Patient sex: M
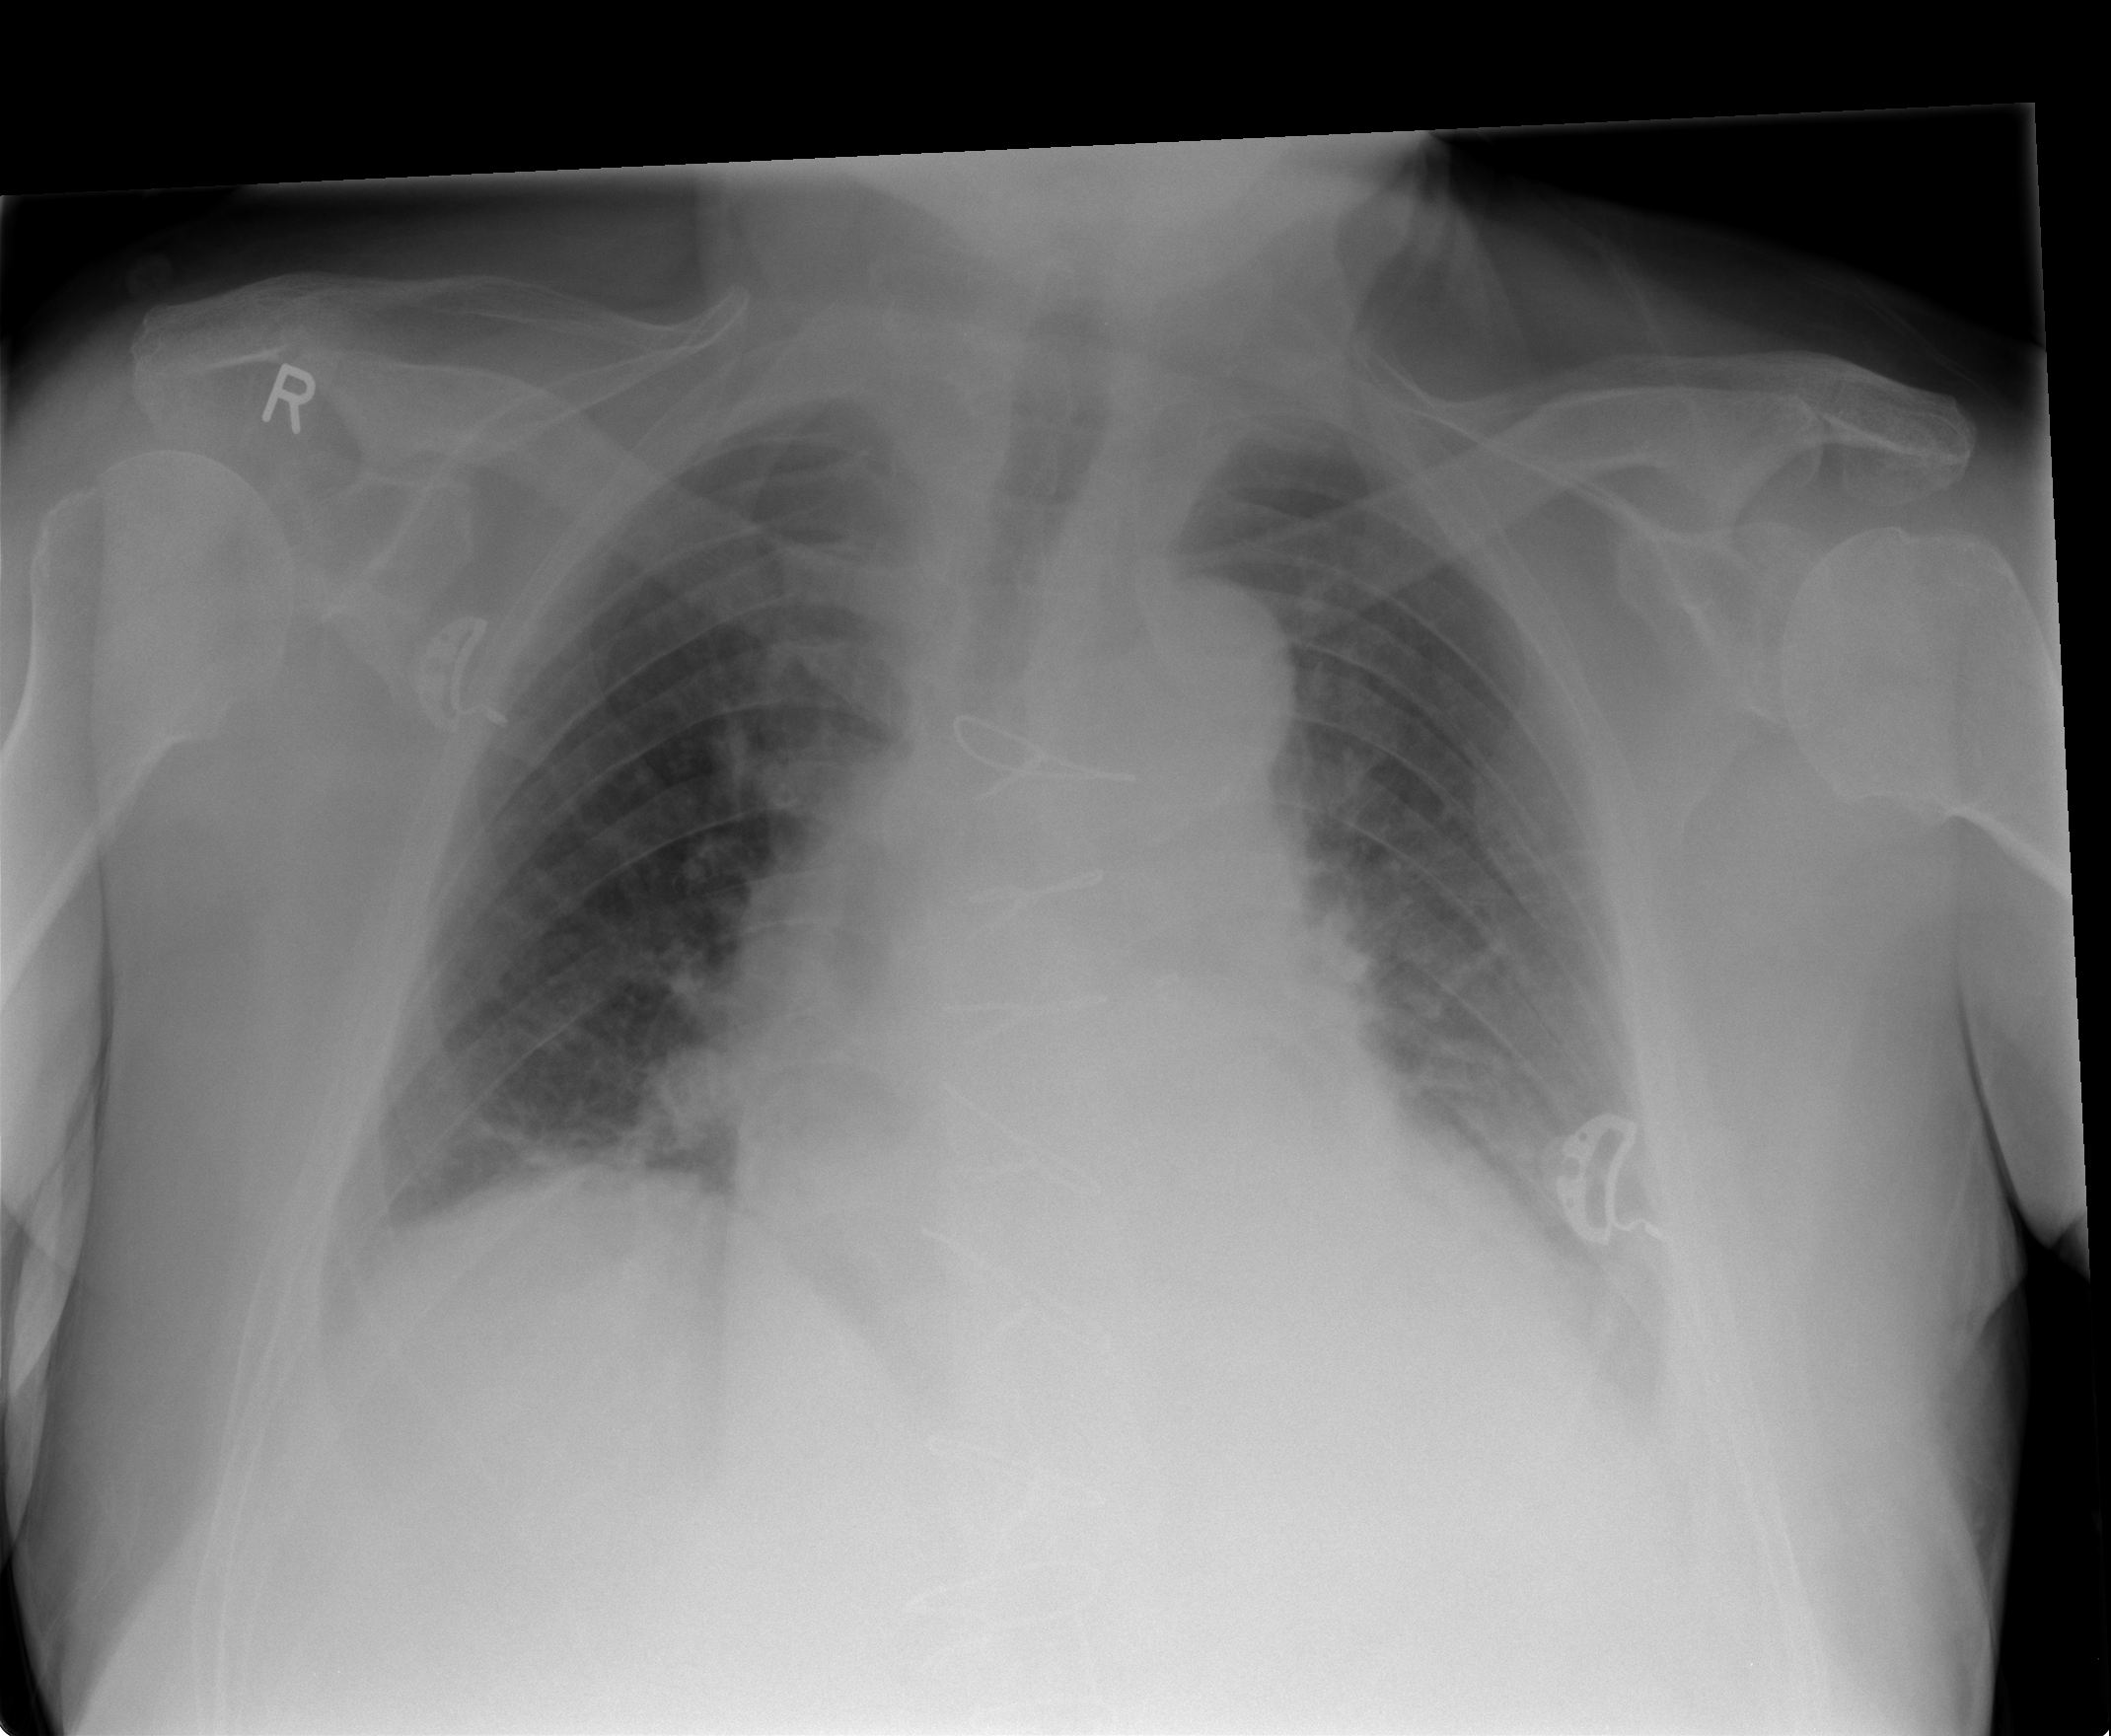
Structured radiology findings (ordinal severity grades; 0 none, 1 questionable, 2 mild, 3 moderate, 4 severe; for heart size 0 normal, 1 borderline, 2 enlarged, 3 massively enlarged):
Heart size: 3
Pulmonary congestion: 0
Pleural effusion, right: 0
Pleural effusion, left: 1
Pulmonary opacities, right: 0
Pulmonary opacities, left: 0
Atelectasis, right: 0
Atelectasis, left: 1